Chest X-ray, PA view. Patient: 60 years old, sex F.
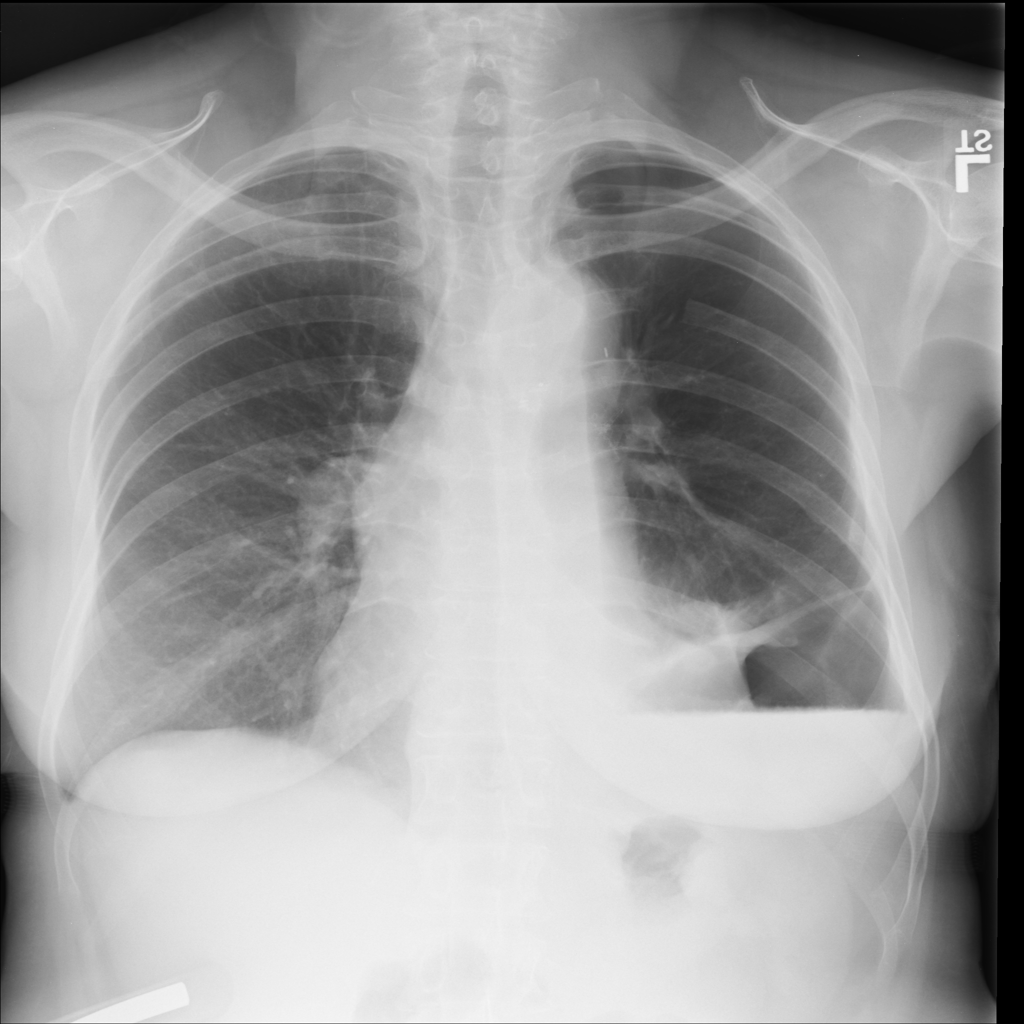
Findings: Atelectasis